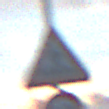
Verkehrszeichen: FussgaengerueberwegRechts
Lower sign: Geschwindigkeit10
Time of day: SunriseSunset
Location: Outdoor (Nature)
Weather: PartlyCloudy
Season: NotSpecified
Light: Natural